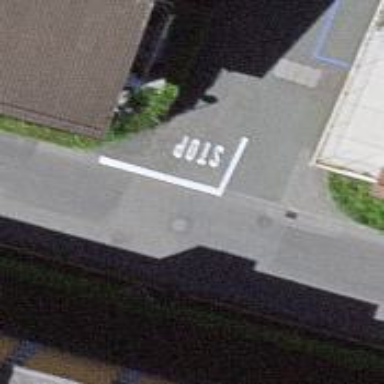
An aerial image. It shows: Road with stop sign.